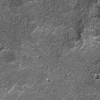
Atmospheric dust classification: not_dusty